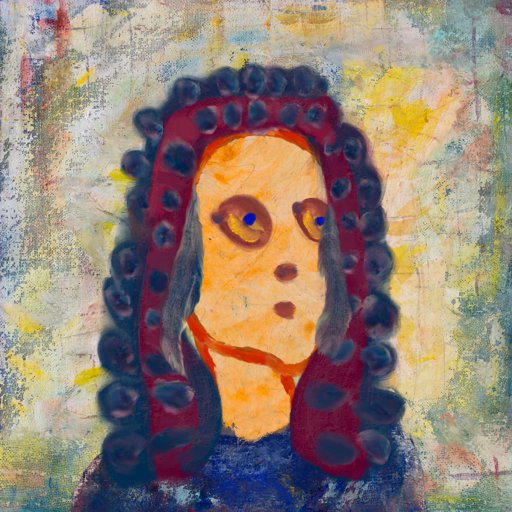
Background: Irani, Head And Neck Side: Experience, Face Side: Mother_And_Son_Son, Bust: Irani, Hair Side: Hill_Girl, Head Accessory: Blank, Second Necklace: Blank, Necklace: Blank, Baby: Blank